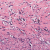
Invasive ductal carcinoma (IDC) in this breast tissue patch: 0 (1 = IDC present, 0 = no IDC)